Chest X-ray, PA view. Patient: 40 years old, sex F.
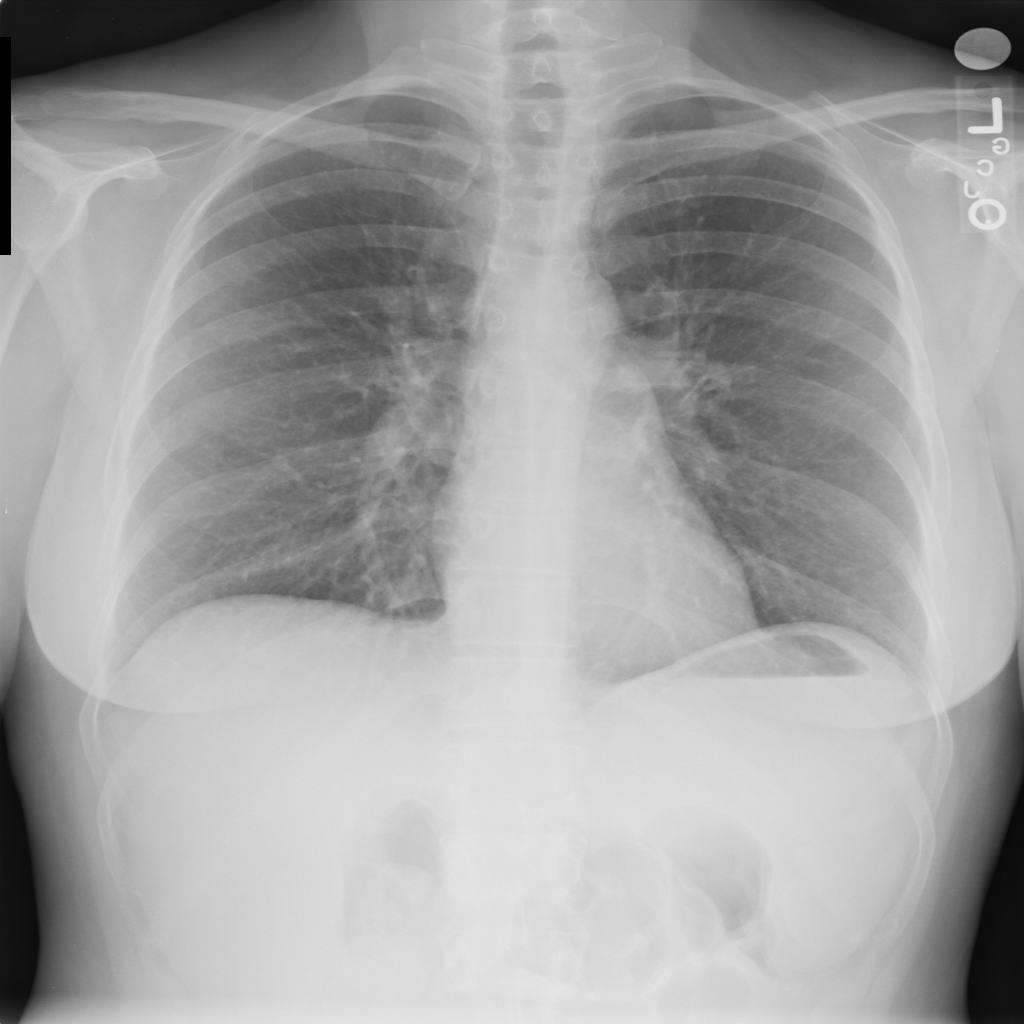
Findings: No Finding